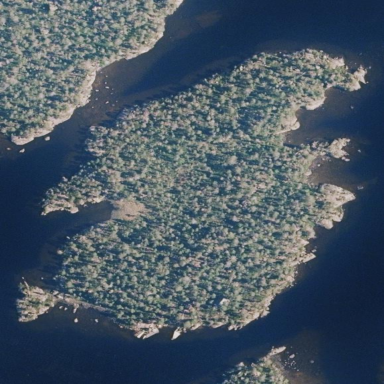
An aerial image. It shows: Islet.